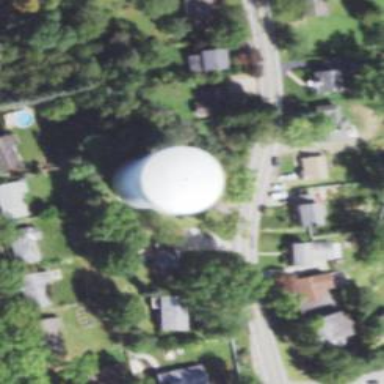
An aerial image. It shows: Water tower that is man-made.